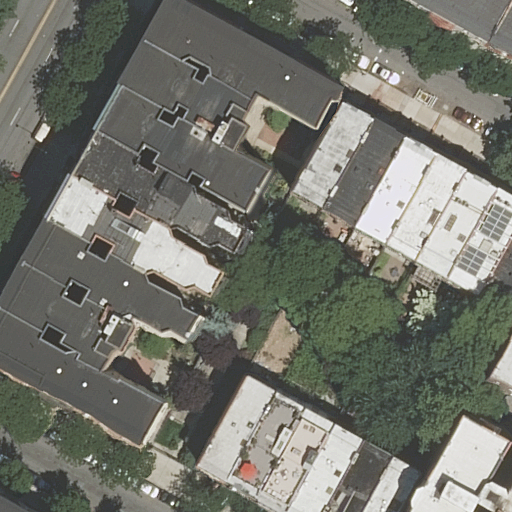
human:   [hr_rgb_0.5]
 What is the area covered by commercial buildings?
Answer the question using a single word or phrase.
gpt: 0m2

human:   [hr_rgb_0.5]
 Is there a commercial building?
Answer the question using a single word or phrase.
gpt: no

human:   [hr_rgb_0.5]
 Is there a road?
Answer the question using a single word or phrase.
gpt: yes

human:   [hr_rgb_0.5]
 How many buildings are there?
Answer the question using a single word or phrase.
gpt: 26

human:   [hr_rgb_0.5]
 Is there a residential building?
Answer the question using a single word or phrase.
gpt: yes

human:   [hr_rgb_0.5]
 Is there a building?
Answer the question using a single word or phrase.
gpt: yes

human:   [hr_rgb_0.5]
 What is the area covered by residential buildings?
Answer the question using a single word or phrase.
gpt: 4528m2

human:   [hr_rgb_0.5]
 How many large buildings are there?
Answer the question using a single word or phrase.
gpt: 1

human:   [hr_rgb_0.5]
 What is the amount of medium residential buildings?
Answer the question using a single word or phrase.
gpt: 18

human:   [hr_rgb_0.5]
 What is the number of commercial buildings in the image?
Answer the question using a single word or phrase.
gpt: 0

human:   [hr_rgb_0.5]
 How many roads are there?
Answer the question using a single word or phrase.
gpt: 3

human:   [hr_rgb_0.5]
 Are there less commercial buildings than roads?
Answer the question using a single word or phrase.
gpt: yes

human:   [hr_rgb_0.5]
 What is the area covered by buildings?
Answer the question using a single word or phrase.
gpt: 4528m2

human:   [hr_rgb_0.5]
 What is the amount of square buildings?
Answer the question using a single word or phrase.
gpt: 0

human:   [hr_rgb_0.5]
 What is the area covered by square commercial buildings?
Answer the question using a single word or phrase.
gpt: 0m2

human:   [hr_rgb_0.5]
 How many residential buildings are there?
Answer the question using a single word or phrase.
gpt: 26

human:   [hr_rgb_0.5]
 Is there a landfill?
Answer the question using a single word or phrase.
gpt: no

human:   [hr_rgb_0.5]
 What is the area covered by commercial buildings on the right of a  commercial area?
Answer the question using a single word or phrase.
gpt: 0m2

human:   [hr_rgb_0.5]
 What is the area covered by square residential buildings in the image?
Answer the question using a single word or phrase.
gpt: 0m2

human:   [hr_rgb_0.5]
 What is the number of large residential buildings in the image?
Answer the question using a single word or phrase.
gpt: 1

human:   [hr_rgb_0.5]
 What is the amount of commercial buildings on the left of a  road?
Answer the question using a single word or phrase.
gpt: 0

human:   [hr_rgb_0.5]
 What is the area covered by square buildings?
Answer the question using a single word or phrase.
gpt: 0m2

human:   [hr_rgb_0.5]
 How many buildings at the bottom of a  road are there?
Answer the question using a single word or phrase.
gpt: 22

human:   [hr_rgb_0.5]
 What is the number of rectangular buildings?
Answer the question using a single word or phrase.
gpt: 17

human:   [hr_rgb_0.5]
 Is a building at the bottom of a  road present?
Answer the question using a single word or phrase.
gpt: yes

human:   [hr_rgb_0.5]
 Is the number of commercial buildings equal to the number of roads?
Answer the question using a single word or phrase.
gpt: no

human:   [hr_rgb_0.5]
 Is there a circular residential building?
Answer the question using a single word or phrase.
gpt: no

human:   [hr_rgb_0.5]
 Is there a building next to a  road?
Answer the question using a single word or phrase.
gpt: yes

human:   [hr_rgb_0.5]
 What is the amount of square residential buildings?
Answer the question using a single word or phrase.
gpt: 0

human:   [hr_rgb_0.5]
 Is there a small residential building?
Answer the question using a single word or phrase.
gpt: yes

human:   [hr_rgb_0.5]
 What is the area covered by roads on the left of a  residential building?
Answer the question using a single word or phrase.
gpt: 0m2

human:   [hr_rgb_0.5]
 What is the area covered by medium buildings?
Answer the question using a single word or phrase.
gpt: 3603m2

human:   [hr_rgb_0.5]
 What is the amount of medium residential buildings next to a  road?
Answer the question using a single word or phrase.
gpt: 18

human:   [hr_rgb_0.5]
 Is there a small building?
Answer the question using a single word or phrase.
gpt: yes

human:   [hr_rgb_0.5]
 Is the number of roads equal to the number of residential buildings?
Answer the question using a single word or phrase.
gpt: no

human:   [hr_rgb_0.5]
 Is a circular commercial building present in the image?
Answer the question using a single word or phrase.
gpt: no

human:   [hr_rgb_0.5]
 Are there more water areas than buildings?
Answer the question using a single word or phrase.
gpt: no

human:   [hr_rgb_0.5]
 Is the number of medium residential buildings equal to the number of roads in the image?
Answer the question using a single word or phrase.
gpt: no

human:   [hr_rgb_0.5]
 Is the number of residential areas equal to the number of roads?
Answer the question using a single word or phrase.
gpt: no

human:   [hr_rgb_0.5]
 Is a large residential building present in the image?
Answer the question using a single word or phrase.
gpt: yes

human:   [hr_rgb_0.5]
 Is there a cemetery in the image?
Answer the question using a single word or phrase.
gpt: no

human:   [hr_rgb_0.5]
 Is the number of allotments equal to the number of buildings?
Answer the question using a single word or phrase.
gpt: no

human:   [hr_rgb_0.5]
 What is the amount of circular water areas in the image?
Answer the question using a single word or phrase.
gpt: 0

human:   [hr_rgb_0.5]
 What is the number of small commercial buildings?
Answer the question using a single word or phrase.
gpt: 0

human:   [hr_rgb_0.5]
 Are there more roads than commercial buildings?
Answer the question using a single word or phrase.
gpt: yes

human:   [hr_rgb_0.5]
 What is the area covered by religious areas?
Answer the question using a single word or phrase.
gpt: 0m2

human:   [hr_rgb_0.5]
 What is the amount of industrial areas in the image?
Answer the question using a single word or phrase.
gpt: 0

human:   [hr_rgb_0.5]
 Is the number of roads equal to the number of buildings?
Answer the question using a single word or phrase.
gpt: no

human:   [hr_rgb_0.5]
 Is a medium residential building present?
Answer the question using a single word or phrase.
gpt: yes

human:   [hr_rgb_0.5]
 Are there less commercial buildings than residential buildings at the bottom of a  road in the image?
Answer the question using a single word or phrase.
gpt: yes

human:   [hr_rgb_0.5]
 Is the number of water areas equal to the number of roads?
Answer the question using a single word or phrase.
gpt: no

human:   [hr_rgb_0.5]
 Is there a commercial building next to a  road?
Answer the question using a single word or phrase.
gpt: no

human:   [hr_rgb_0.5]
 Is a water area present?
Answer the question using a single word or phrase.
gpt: no

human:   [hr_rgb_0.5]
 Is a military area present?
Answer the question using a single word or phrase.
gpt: no

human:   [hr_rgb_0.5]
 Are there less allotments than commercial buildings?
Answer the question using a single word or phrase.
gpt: no

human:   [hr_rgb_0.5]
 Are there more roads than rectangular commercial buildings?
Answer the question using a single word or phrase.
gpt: yes

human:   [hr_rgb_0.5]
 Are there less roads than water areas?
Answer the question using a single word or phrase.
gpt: no

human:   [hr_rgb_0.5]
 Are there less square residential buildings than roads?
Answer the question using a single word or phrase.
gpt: yes

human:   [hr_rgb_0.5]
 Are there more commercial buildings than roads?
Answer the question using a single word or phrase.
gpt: no

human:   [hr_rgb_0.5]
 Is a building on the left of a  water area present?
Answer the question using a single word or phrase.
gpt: no

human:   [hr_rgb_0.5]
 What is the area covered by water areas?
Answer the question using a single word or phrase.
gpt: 0m2

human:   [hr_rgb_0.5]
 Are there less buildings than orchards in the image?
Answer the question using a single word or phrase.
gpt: no

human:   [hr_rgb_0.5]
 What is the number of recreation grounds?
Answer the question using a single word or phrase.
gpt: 0

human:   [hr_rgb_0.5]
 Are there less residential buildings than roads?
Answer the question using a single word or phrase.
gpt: no